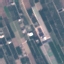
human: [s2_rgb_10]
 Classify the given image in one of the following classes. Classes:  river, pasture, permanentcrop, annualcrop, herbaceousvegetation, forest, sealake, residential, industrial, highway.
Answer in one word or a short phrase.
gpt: PermanentCrop